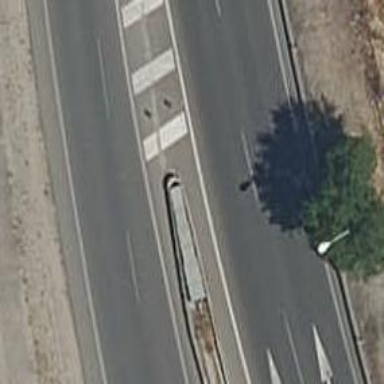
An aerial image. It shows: Asphalt road classified as trunk highway.